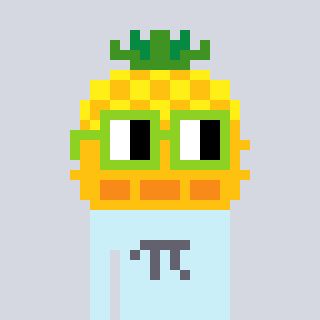
a pixel art character with square light green glasses, a pineapple-shaped head and a cold-colored body on a cool background